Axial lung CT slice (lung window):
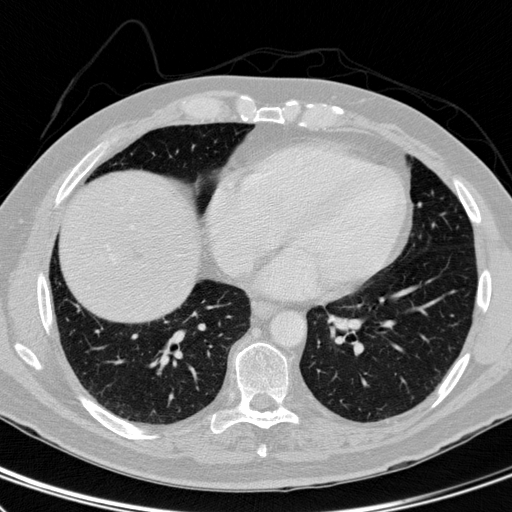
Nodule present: no